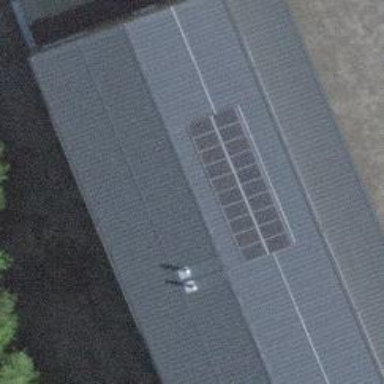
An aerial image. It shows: Solar power generator using photovoltaic panels.